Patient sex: M
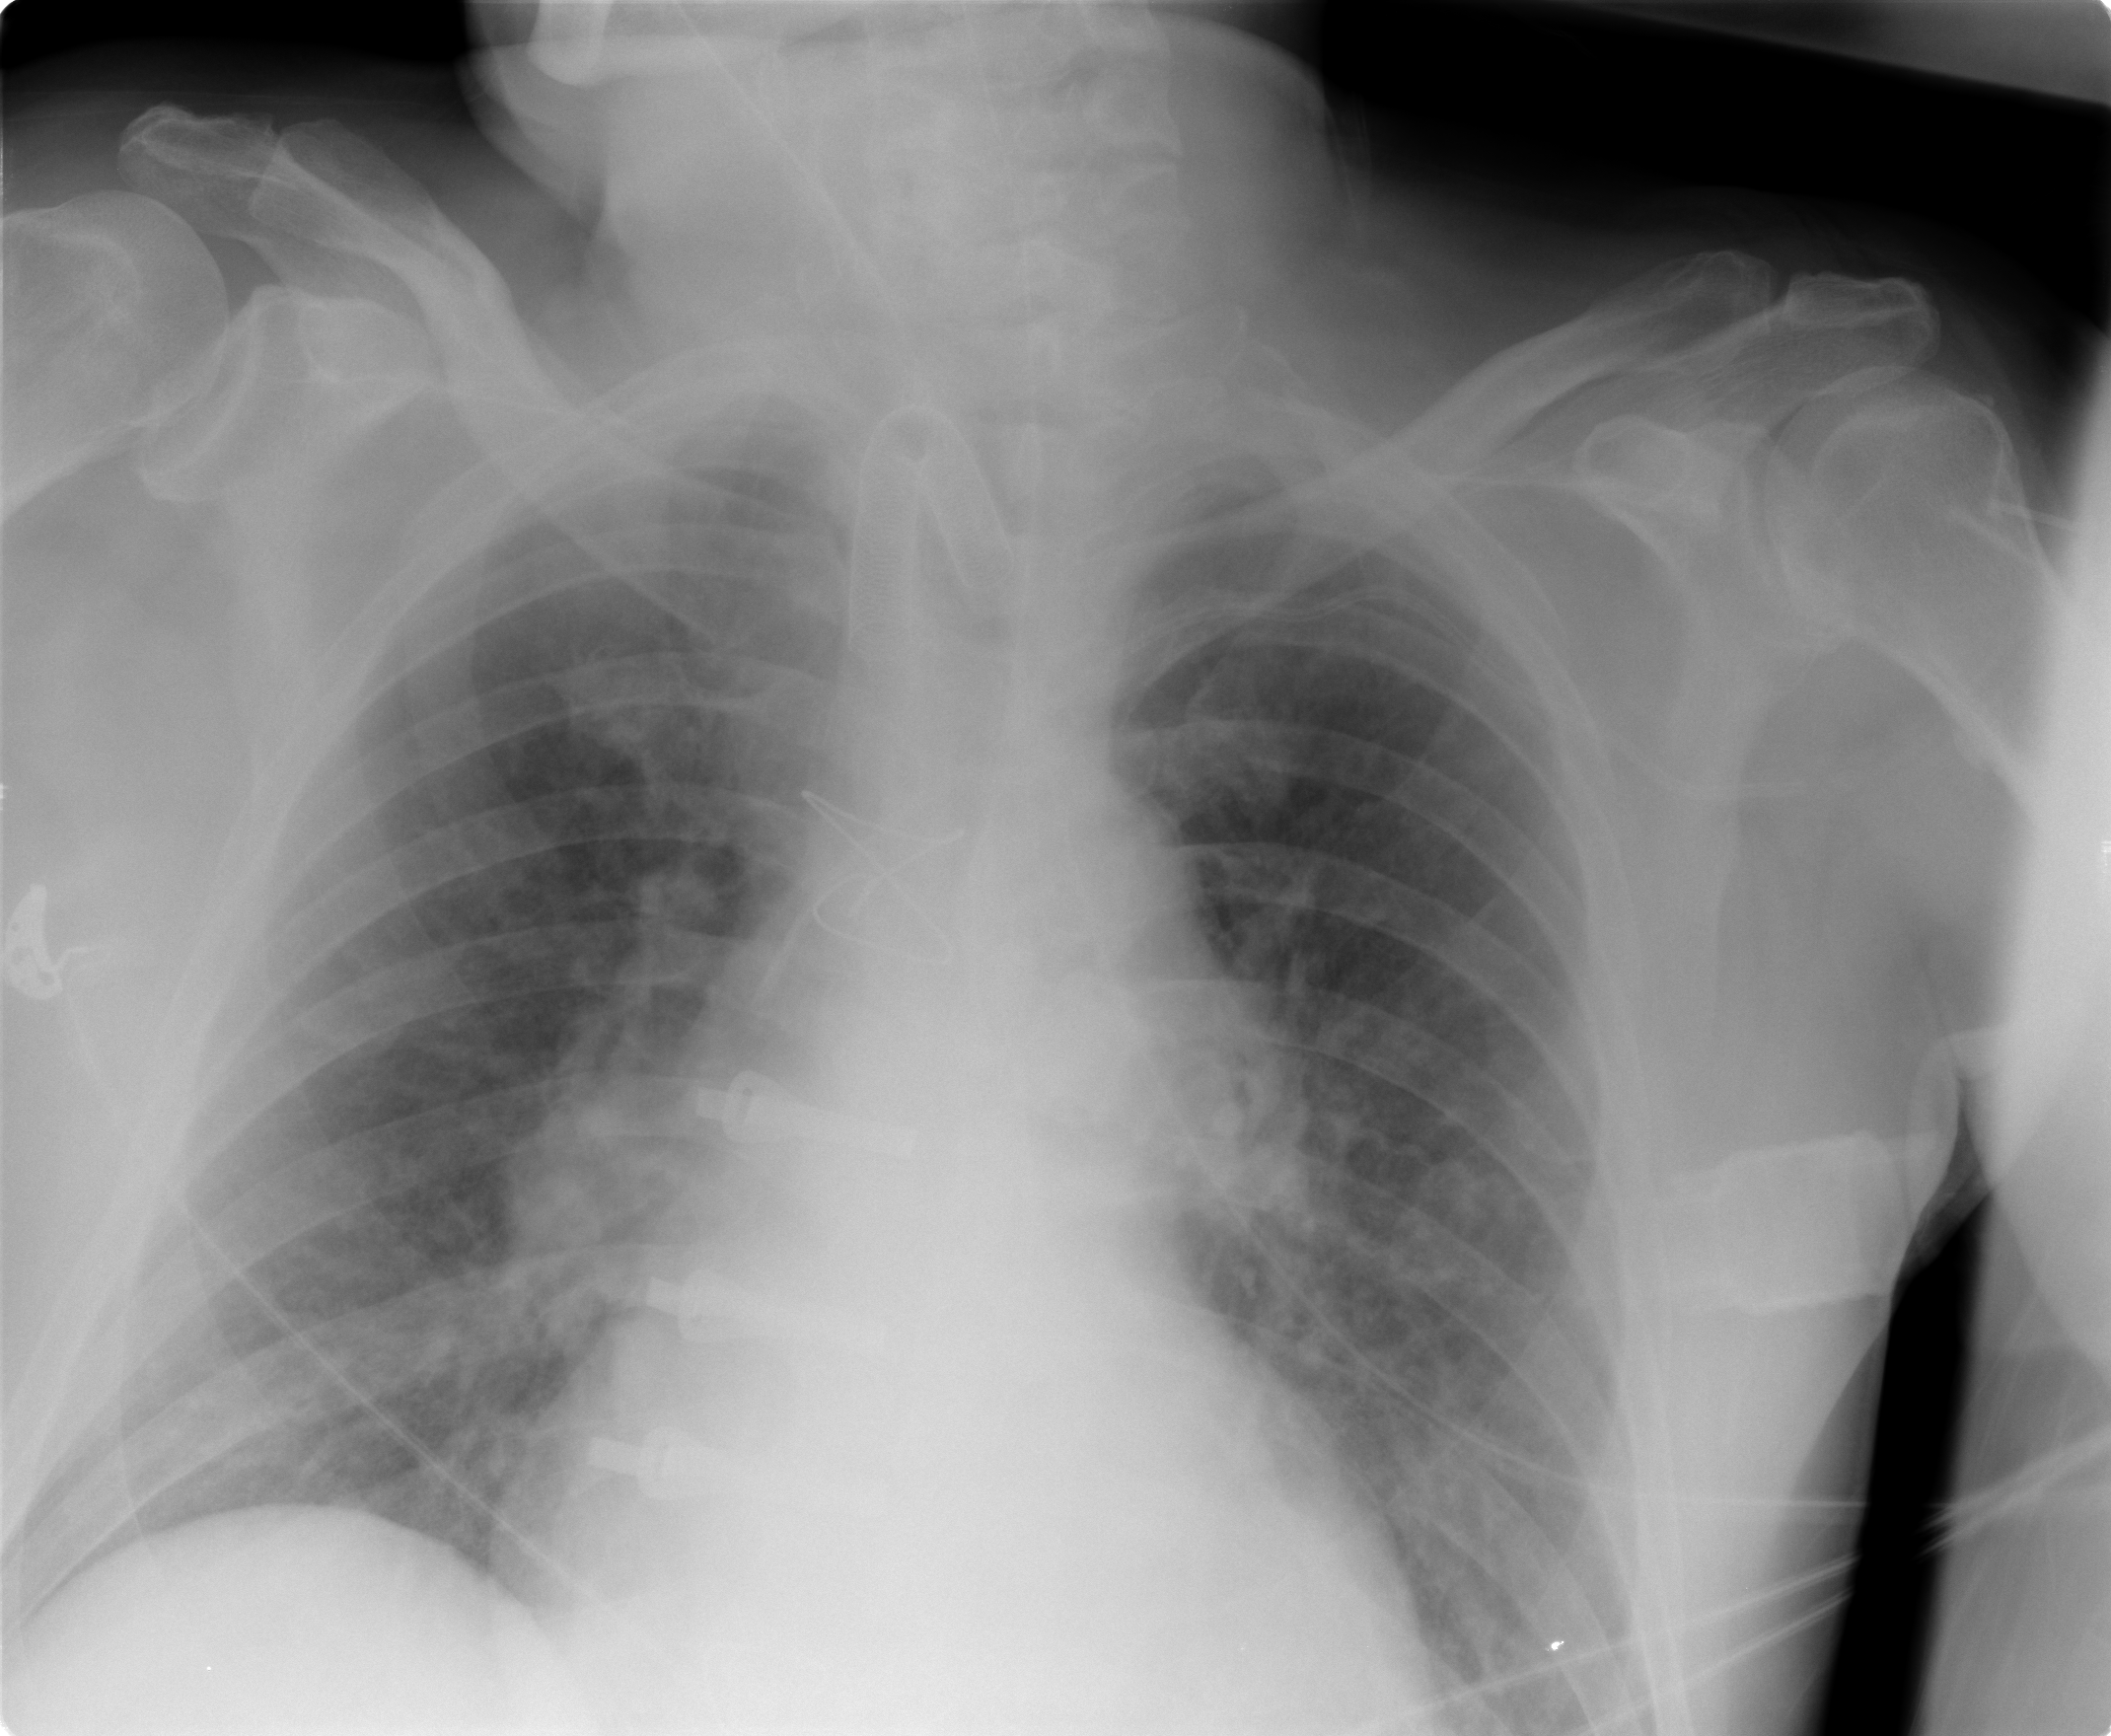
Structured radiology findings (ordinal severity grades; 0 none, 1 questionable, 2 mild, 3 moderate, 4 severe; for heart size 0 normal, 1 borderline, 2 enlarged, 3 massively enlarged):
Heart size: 2
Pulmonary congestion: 1
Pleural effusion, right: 0
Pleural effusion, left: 0
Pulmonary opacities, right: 1
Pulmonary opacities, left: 2
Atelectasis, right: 1
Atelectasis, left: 2